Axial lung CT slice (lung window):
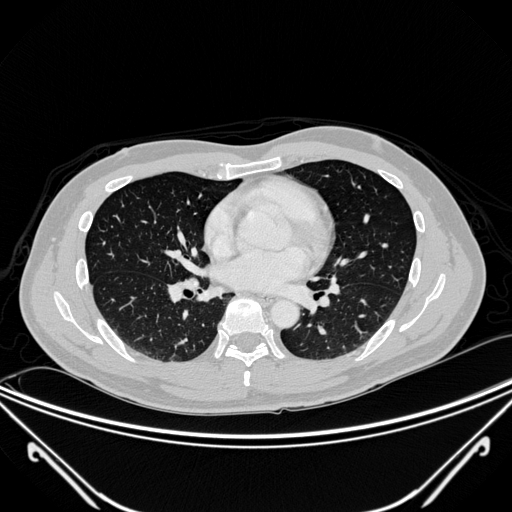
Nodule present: no